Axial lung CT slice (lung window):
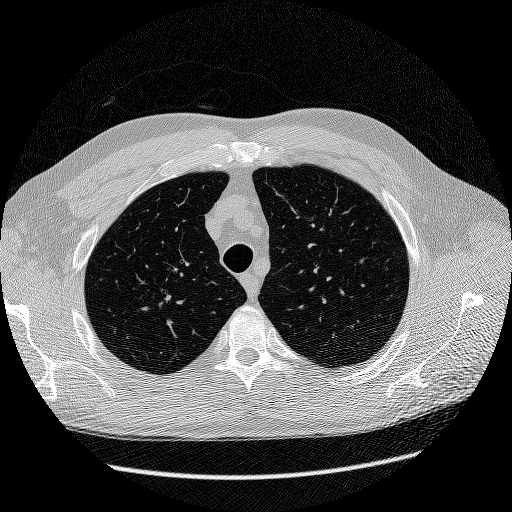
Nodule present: no